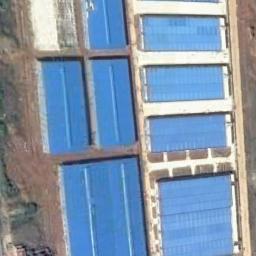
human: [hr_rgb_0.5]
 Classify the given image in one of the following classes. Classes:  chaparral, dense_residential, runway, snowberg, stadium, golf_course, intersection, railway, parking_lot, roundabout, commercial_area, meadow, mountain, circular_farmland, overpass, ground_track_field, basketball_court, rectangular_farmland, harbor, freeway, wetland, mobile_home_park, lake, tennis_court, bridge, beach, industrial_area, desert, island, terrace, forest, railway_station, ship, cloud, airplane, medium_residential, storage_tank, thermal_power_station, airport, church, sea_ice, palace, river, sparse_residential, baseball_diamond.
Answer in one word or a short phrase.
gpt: industrial_area